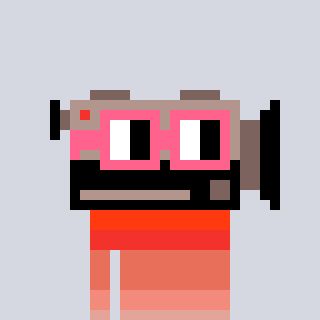
a pixel art character with square pink glasses, a camcorder-shaped head and a redpinkish-colored body on a cool background